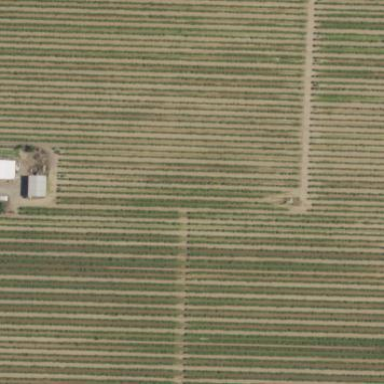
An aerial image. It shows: Beautiful vineyard in the countryside.